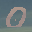
Label: 0